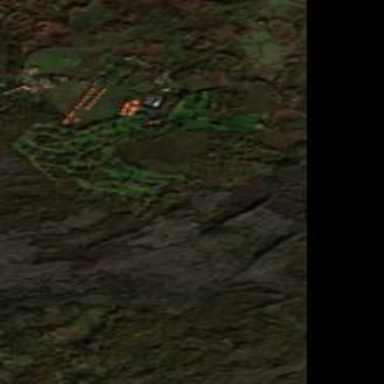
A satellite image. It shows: Luxurious hotel located next to 18-hole golf course.